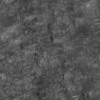
Label: not_dusty